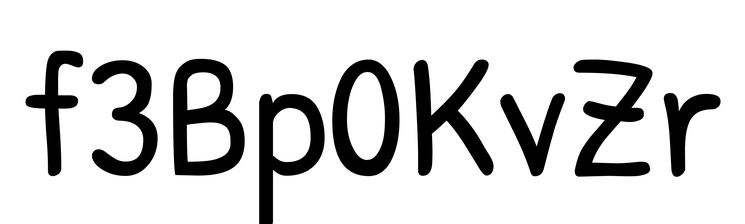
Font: PatrickHand-Regular